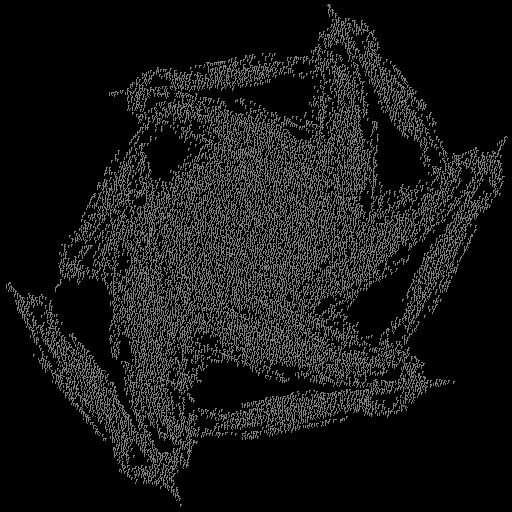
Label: morningglory